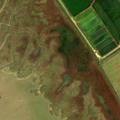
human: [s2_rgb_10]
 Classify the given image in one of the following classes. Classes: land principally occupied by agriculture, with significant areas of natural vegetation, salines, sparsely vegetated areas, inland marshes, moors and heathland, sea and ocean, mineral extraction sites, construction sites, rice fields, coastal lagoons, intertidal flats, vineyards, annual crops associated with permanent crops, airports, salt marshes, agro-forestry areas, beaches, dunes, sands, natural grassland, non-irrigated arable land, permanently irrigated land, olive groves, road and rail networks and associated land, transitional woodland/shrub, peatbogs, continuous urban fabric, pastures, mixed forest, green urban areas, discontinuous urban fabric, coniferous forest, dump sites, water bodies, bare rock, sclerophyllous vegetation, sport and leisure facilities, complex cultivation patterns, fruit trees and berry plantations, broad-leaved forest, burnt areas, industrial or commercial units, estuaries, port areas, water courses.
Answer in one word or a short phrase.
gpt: pastures, salt marshes, salines, intertidal flats